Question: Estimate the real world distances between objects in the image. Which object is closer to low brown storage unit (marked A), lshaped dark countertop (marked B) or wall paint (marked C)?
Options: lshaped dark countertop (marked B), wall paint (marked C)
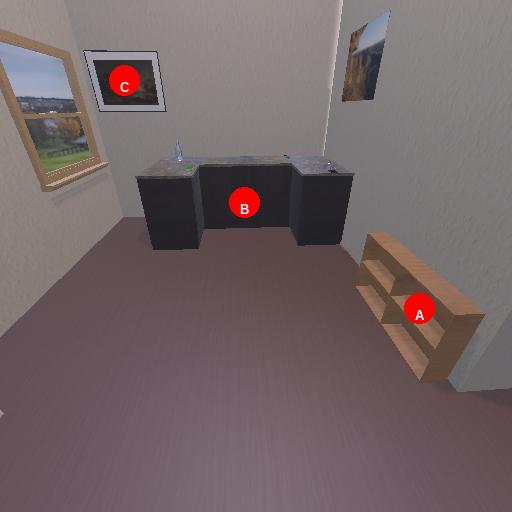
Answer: lshaped dark countertop (marked B)